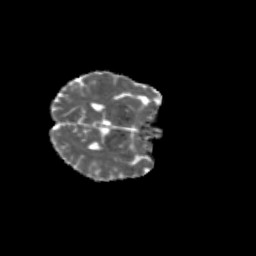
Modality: MD
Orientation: axial
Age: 47
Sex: female
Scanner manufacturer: siemens
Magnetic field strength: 3 T
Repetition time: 4.71 s
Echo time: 0.0906 s